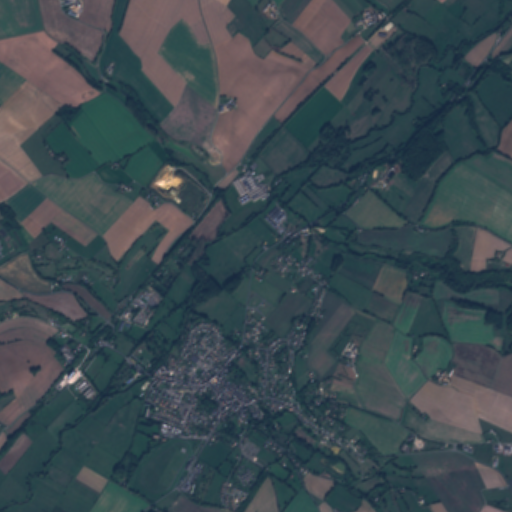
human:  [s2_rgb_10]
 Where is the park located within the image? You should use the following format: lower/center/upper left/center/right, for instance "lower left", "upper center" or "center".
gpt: The park is located in the lower left of the image.
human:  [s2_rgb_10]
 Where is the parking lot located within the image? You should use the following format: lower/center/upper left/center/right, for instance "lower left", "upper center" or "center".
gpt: The parking lot is located in the lower left of the image.
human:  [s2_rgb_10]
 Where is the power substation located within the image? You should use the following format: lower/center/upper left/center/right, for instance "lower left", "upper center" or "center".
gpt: The power substation is located in the lower center of the image.
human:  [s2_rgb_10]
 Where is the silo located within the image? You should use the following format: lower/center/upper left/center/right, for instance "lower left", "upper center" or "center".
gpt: The silo is located in the upper left of the image.
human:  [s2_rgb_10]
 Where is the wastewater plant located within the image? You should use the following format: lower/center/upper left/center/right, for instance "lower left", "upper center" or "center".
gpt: The wastewater plant is located in the center left of the image.
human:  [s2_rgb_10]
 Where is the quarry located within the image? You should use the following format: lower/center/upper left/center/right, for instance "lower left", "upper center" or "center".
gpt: There is no quarry in the image.